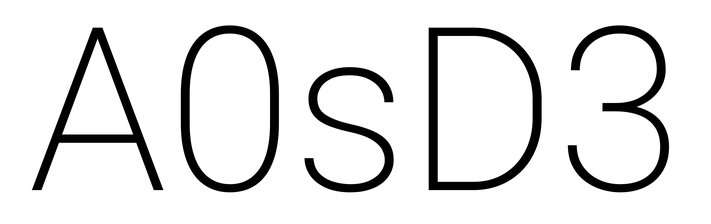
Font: Roboto_ExtraLight